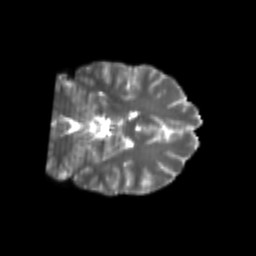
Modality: T2w
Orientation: coronal
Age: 20
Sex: female
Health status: healthy
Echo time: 0.074 s